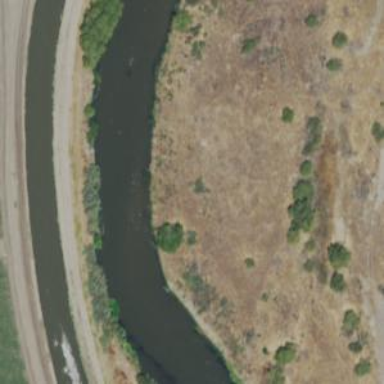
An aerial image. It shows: Beautiful river scene.